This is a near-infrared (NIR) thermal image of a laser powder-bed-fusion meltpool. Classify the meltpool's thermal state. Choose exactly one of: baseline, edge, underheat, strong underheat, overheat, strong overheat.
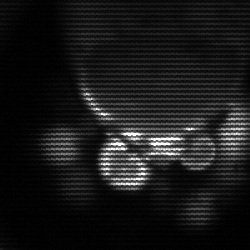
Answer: baseline